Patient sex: F
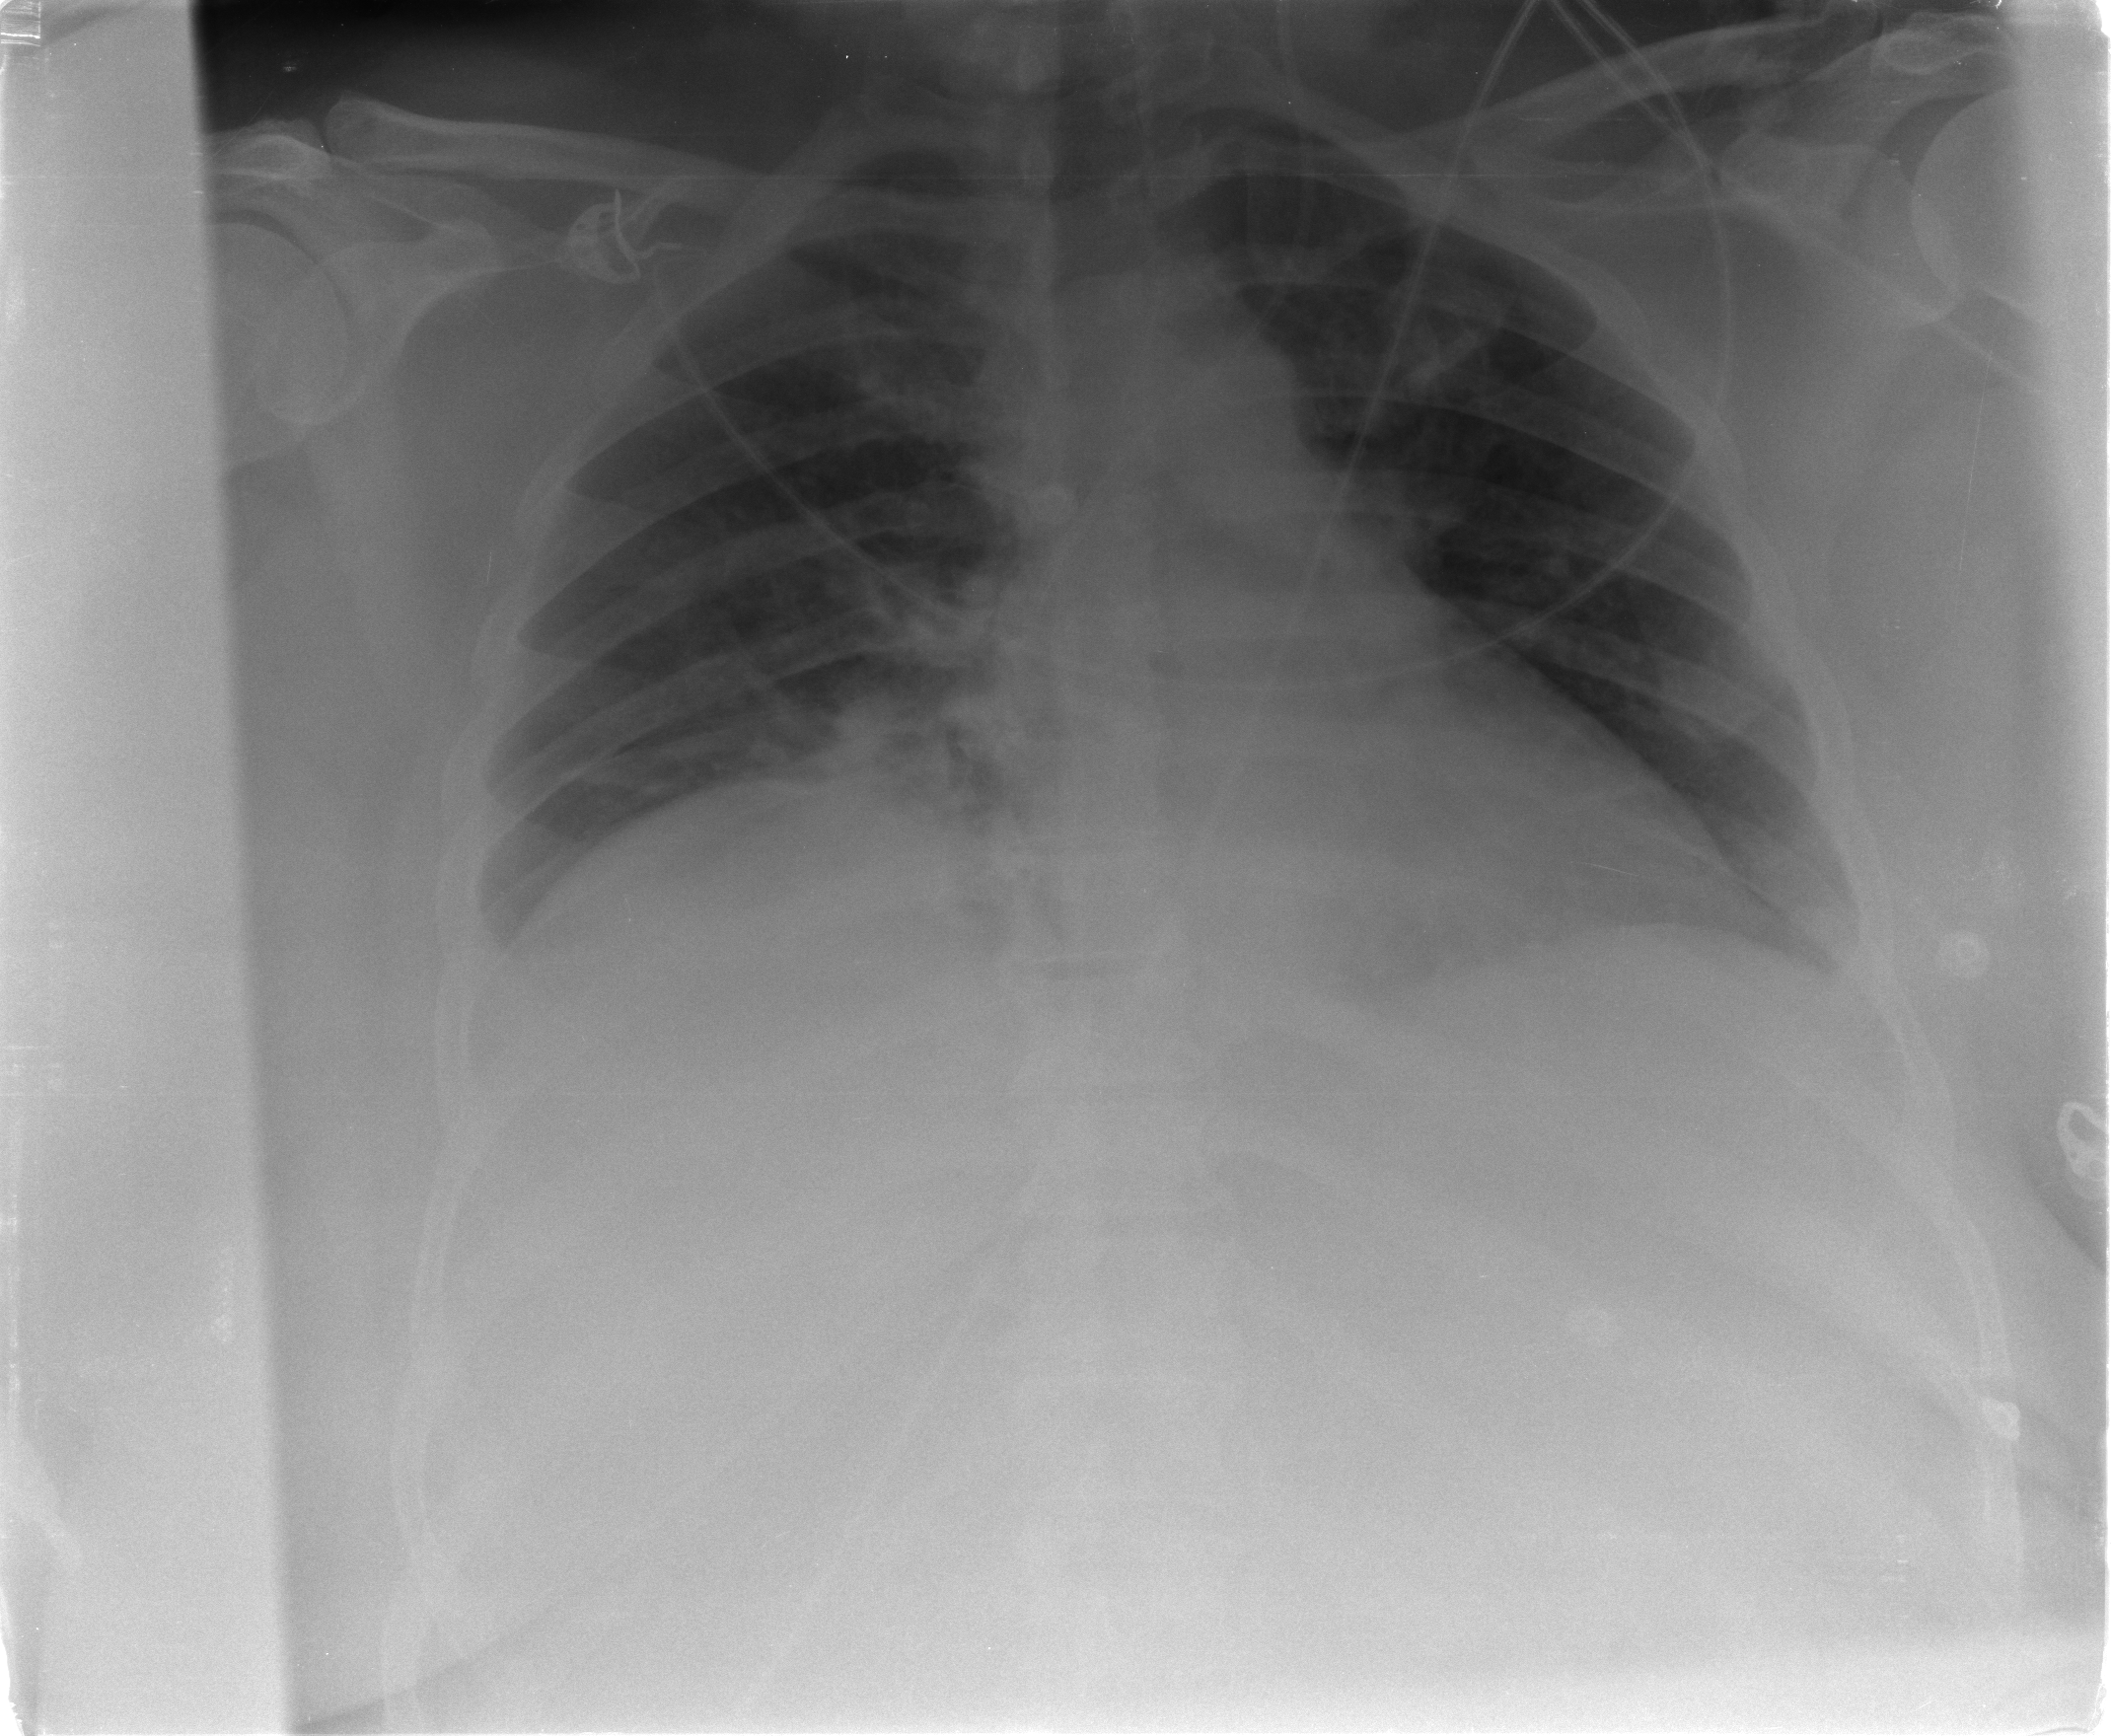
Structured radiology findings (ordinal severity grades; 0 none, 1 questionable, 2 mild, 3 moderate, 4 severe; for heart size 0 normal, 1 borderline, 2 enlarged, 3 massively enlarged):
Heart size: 1
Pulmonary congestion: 2
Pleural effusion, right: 0
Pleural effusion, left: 1
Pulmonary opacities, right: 0
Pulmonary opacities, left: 0
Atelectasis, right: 2
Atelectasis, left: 0